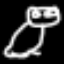
Label: frog